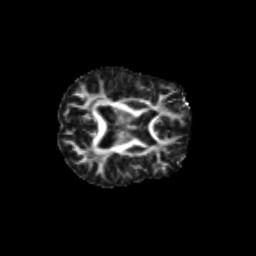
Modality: FA
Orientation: axial
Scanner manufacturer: siemens
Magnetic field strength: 3 T
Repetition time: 9.2 s
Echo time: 0.084 s